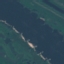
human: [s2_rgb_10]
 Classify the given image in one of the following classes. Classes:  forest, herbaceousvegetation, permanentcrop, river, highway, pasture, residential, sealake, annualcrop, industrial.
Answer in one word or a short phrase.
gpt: River